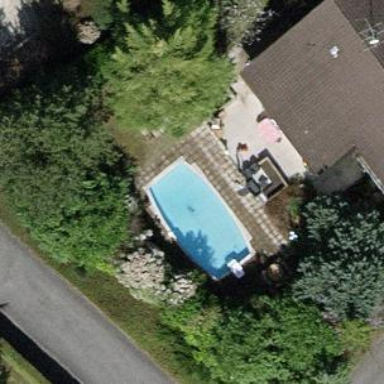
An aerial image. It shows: Swimming pool located in leisure land.